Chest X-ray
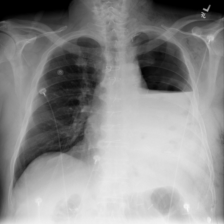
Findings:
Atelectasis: negative
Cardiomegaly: negative
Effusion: negative
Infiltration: negative
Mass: negative
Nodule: negative
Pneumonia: negative
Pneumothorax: negative
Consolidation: negative
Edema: negative
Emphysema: negative
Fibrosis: negative
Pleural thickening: negative
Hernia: negative